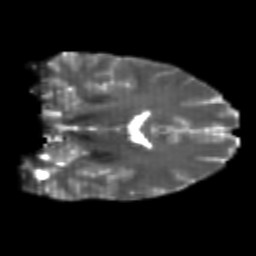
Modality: T2w
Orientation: coronal
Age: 22
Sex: female
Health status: healthy
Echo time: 0.074 s